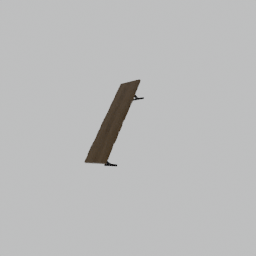
Label: furniture